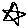
Label: star